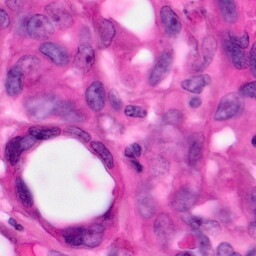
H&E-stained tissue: Pancreatic